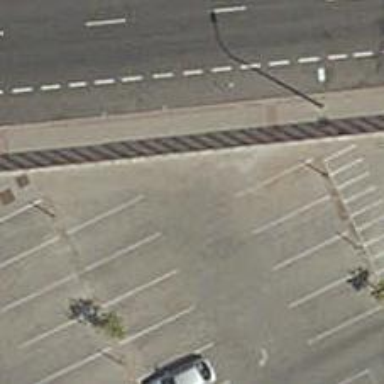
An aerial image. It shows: Road serving as parking aisle.